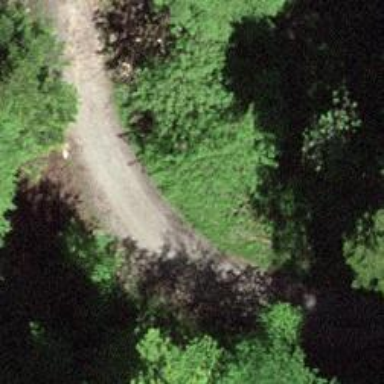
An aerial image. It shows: Culvert tunnel.